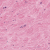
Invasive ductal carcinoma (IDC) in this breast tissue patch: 0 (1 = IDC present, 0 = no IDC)